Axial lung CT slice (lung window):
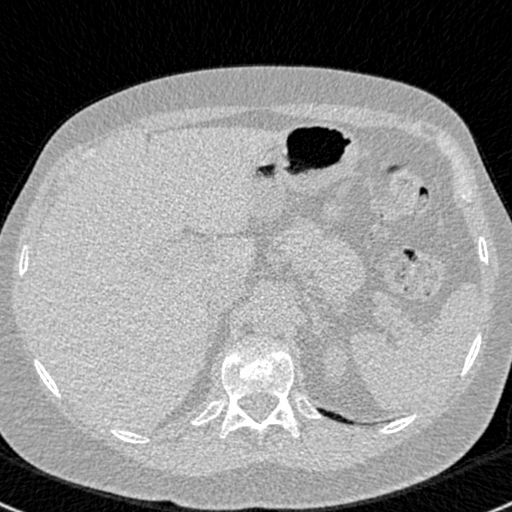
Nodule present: no